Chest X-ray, PA view. Patient: 46 years old, sex F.
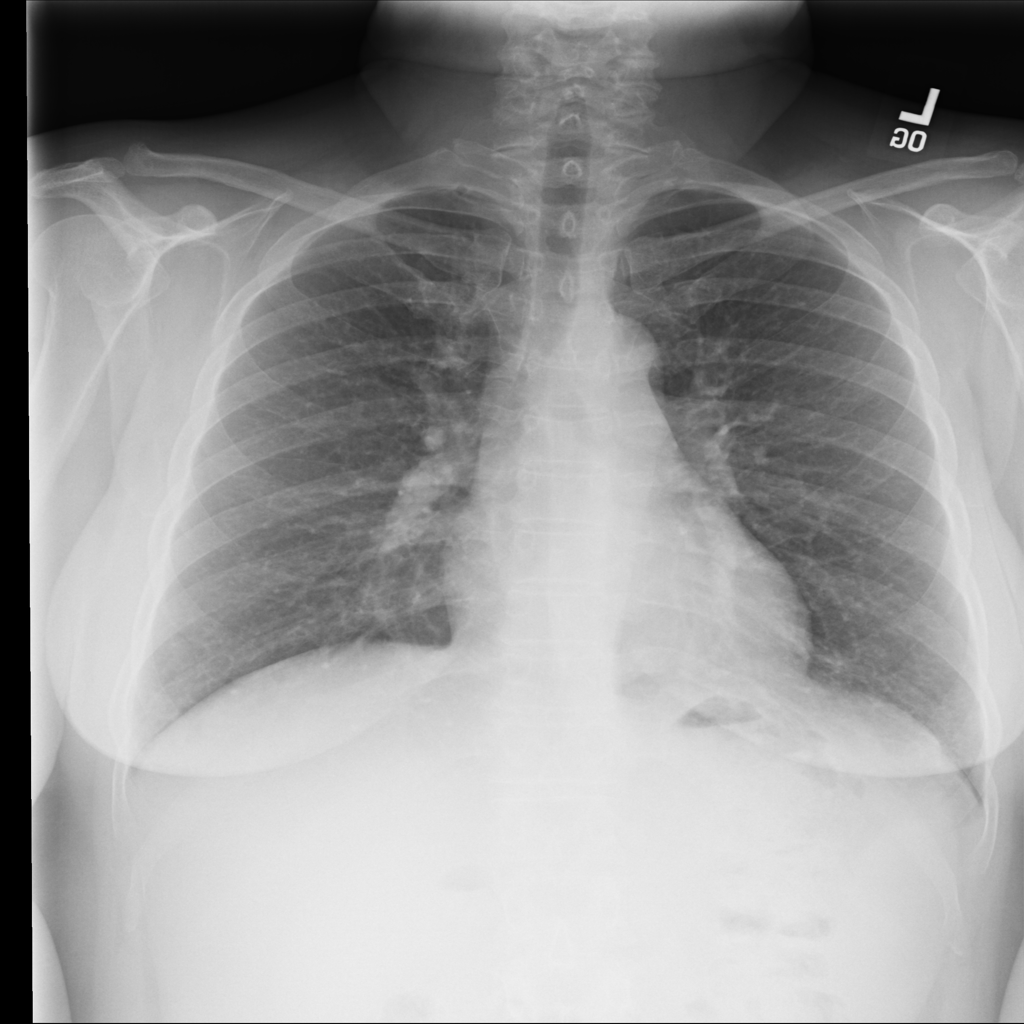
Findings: No Finding